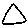
Label: triangle